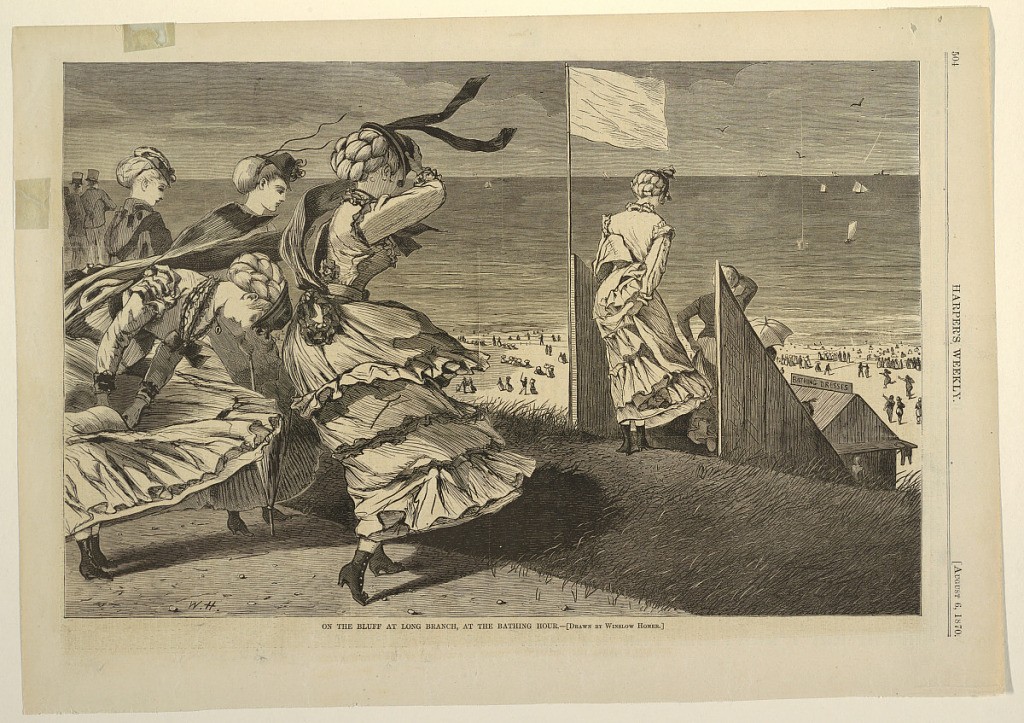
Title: "On the Bluff at Long Branch, at the Bathing Hour"
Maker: Winslow Homer, American, 1836–1910
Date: August 6, 1870
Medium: Wood engraving printed in black ink on paper
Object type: Print
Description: Four women in foreground, drawn to beach by white flag announcing calm water, approach the steep wooden staircase that leads from the top of the high sand dunes known as the Bluff to the bathhouses on the wide beach below.  Others descending steps to beach in middle distance.